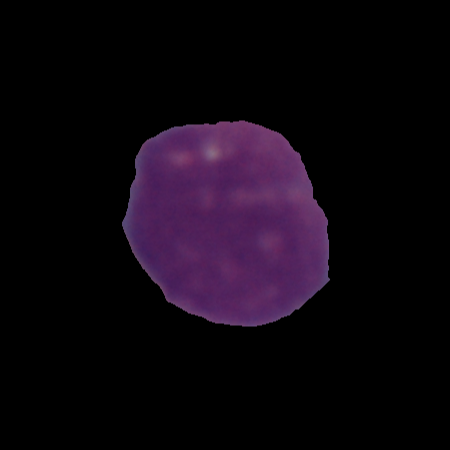
Label: cancer